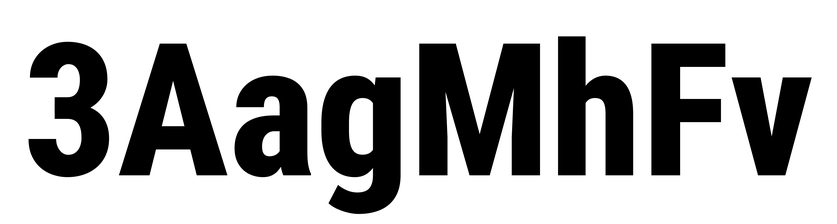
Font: Roboto_Condensed_ExtraBold